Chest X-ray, AP view. Patient: 44 years old, sex M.
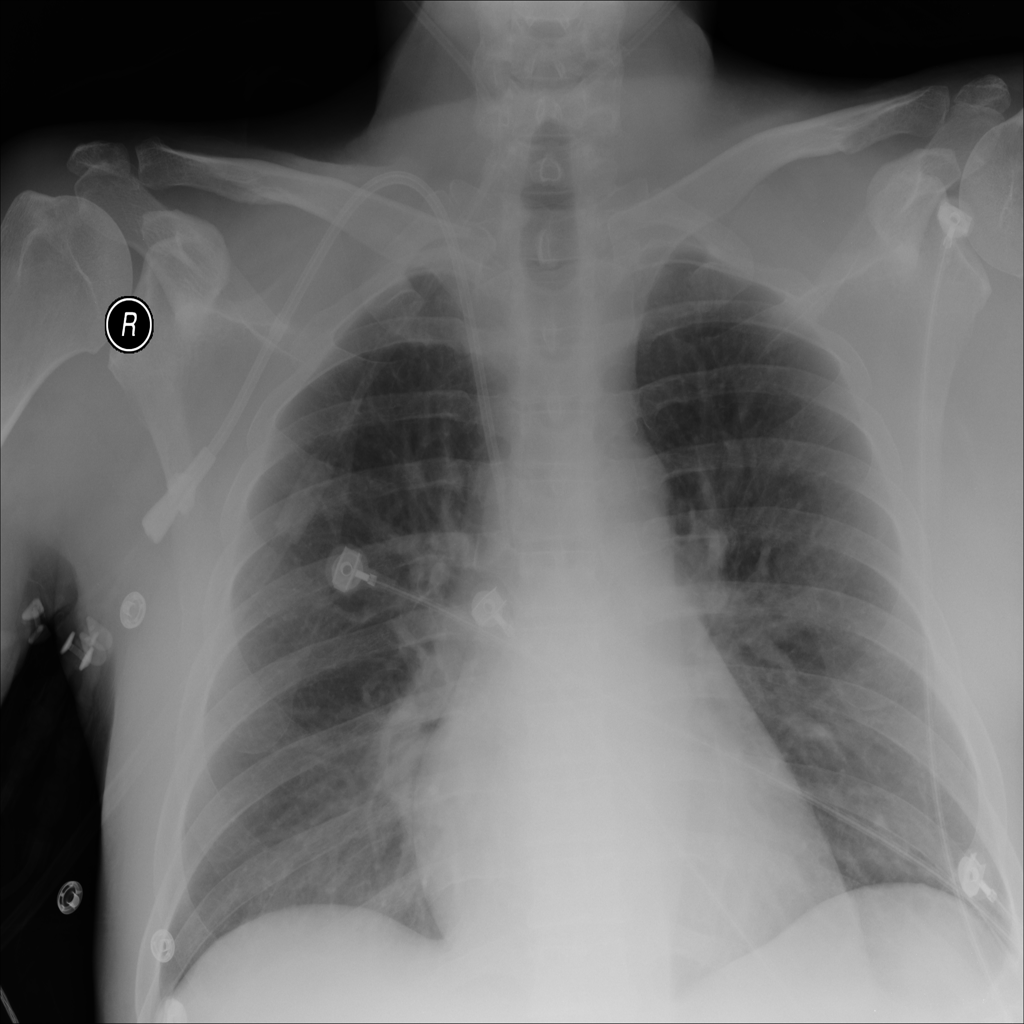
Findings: No Finding